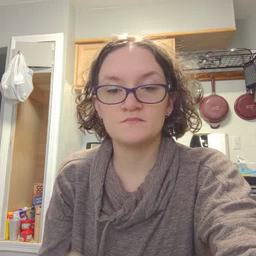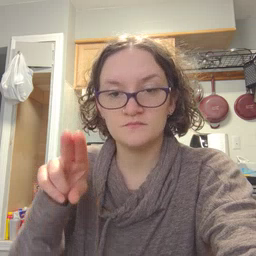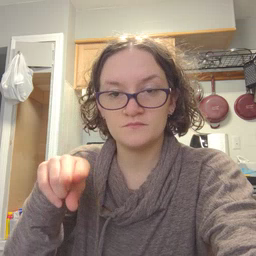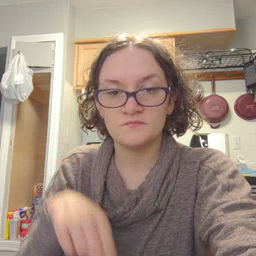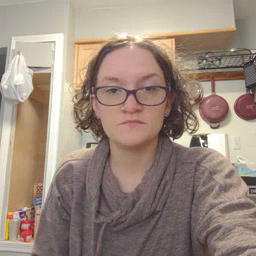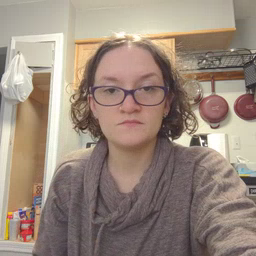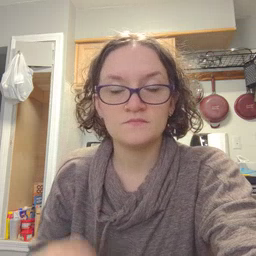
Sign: chair